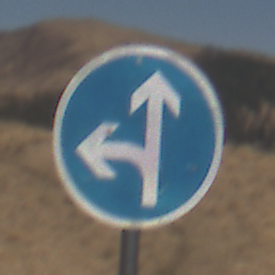
Verkehrszeichen: VorgeschriebeneFahrtrichtungGeradeausOderLinks
Umgebung: Outdoor, Nature
Tageszeit: Midday
Wetter: Clear
Licht: Natural
Jahreszeit: NotSpecified
Kontrast: HighContrast